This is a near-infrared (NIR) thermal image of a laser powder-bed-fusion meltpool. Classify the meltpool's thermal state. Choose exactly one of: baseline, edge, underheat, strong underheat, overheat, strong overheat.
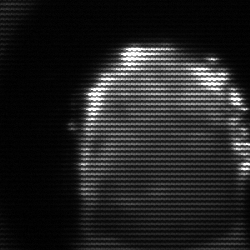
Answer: baseline